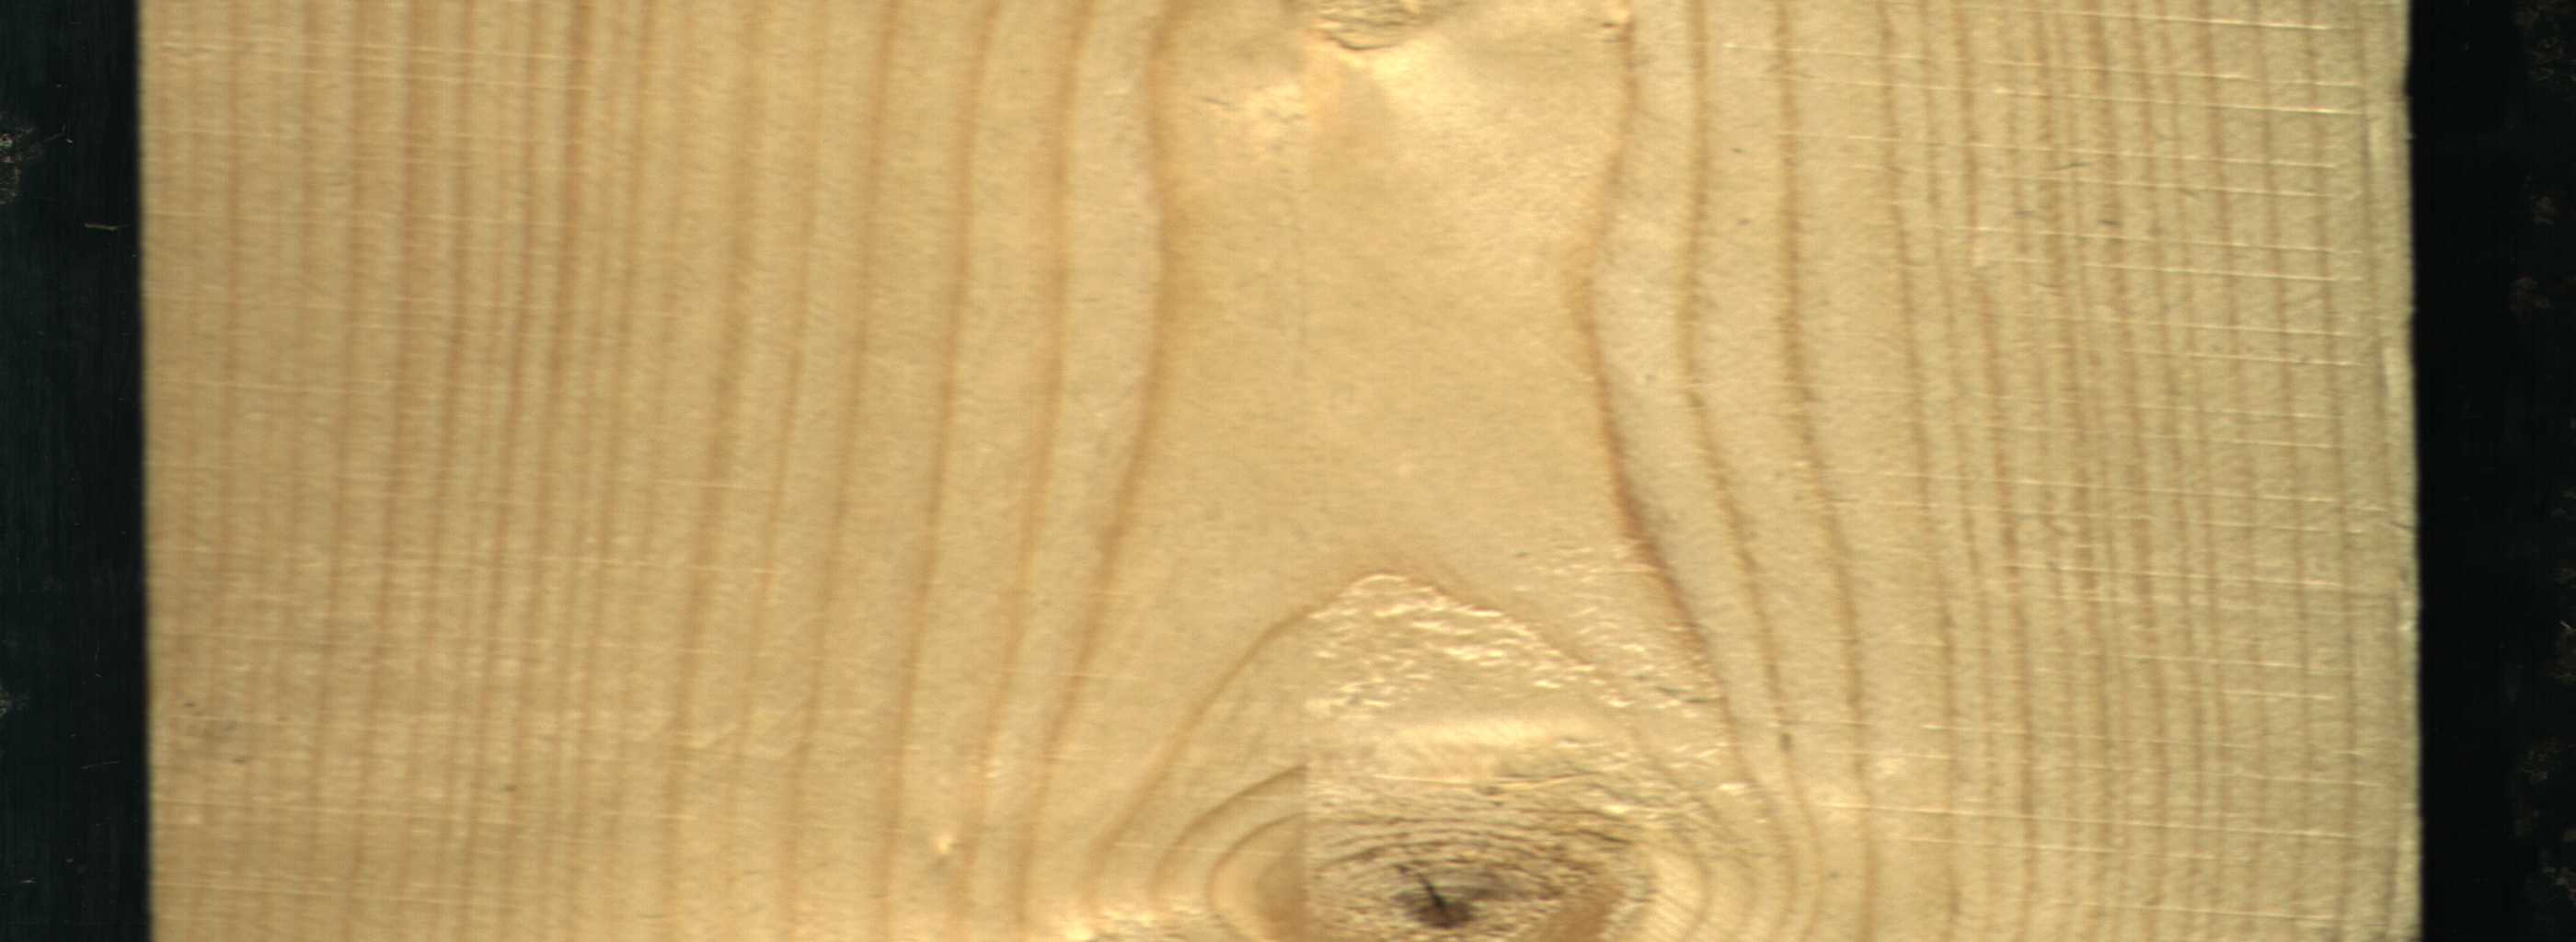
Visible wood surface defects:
Live_Knot